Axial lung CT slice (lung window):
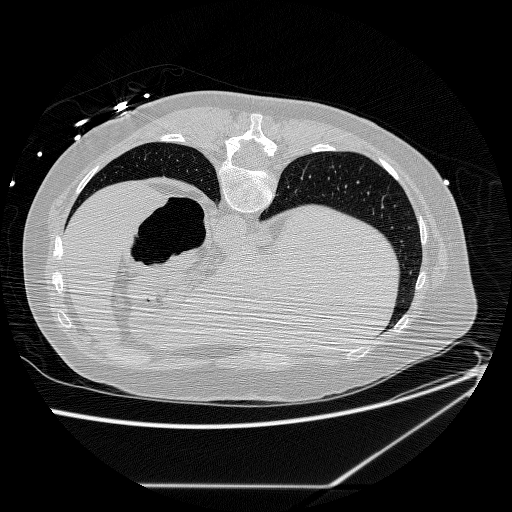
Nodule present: no